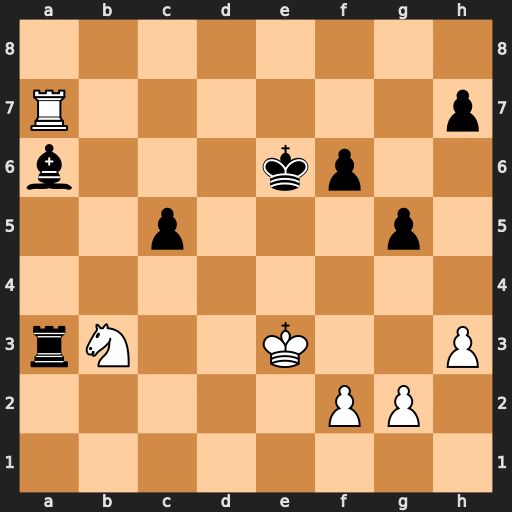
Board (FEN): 8/R6p/b3kp2/2p3p1/8/rN2K2P/5PP1/8
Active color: w
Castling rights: -
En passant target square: -
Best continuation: Rxa6+ Rxa6 Nxc5+ Ke7 Nxa6